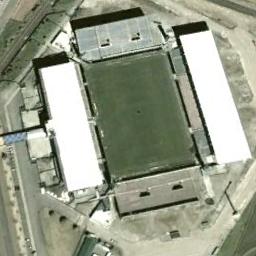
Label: stadium